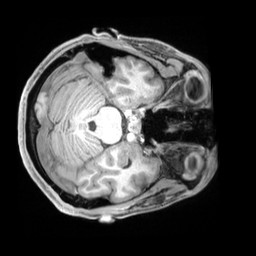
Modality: T1w
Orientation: axial
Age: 26
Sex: male
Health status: ill
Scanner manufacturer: siemens
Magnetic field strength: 3 T
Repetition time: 2.2 s
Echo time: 0.00218 s